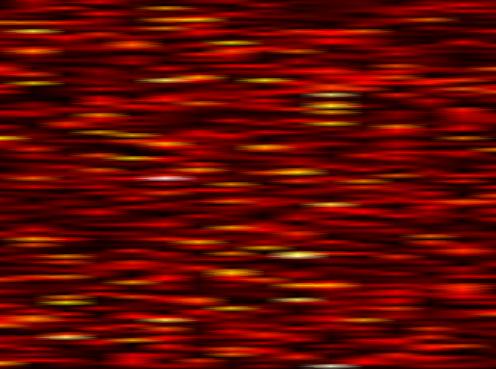
Label: UFMC